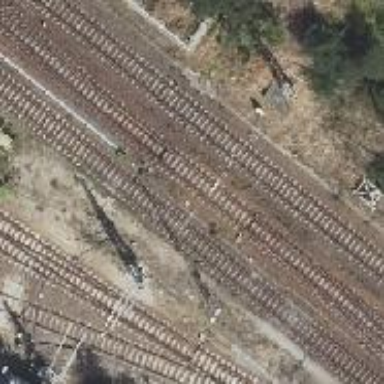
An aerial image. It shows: Railway switch.